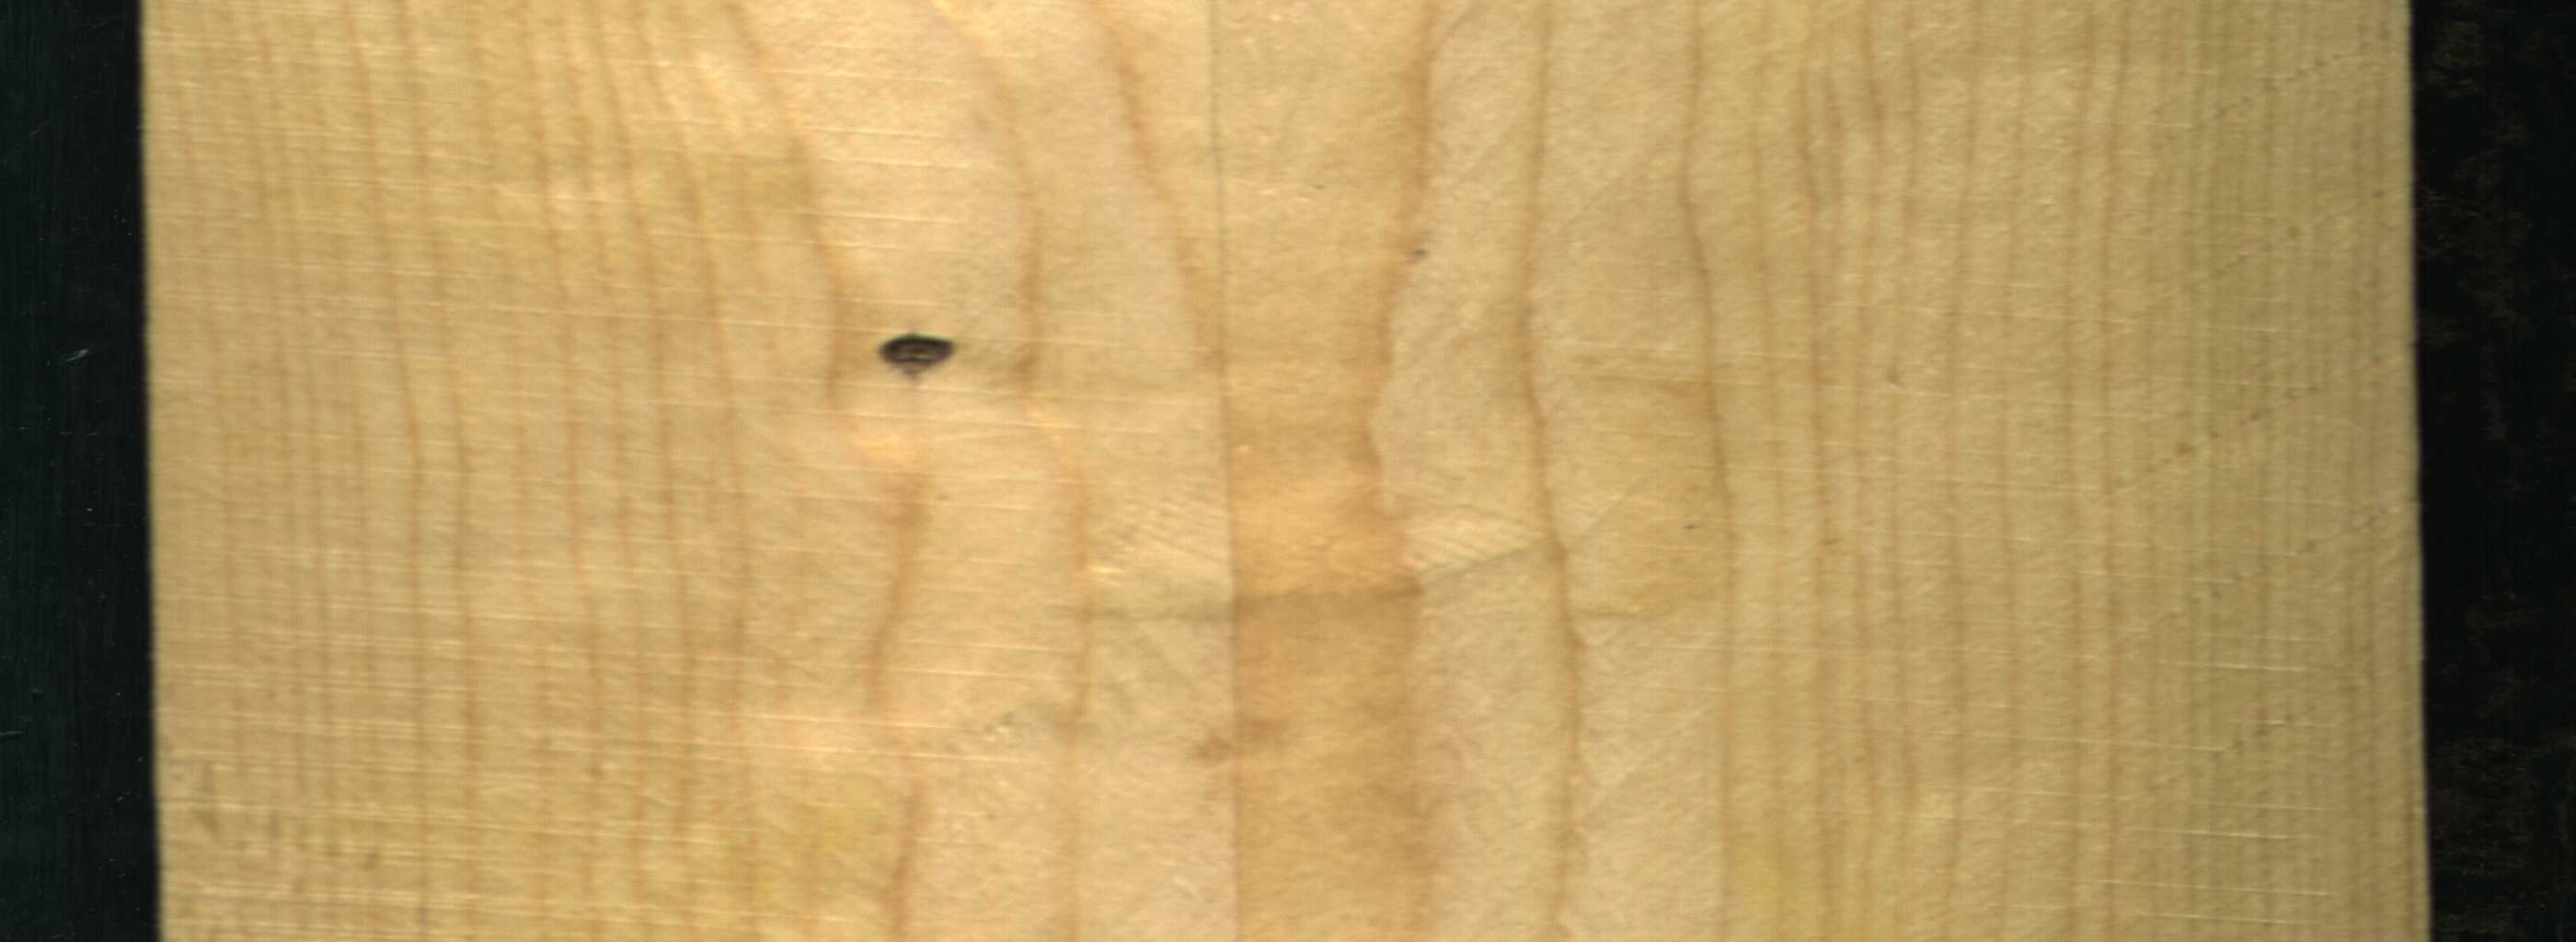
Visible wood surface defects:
Dead_Knot